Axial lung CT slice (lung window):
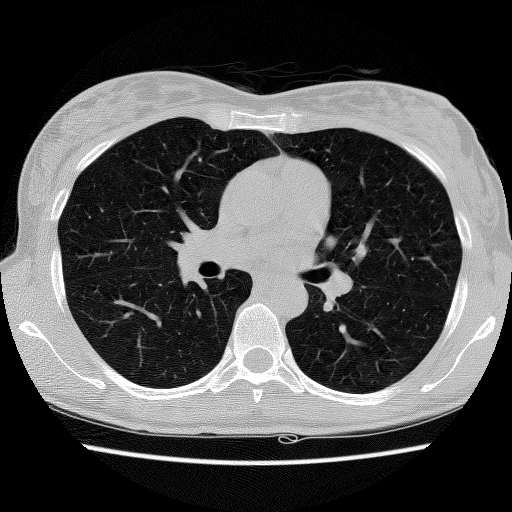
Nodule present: no